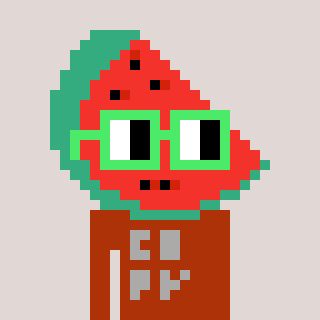
a pixel art character with square light green glasses, a watermelon-shaped head and a hotbrown-colored body on a warm background